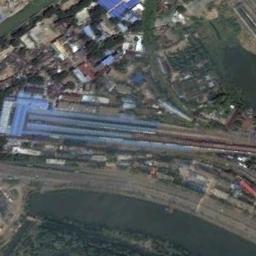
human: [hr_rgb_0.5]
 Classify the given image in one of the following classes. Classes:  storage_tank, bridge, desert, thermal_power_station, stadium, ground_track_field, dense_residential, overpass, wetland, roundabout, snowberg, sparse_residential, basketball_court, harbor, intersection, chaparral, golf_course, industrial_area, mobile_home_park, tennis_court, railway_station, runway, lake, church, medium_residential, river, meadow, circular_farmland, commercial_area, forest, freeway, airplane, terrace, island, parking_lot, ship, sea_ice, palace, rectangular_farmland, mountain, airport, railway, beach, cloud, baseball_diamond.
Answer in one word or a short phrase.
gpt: railway_station